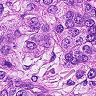
Metastatic tissue present: yes